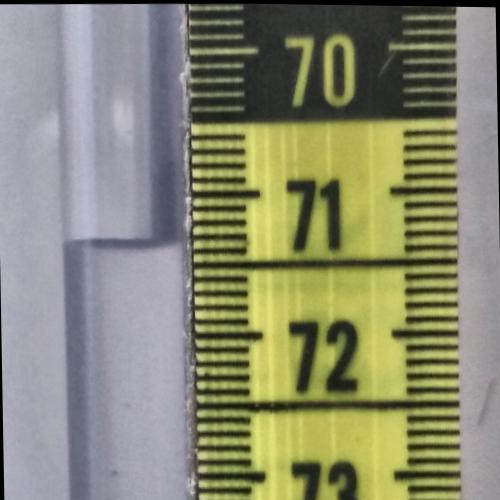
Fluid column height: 71.3 cm